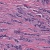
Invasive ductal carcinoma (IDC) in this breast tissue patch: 1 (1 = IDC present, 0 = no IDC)